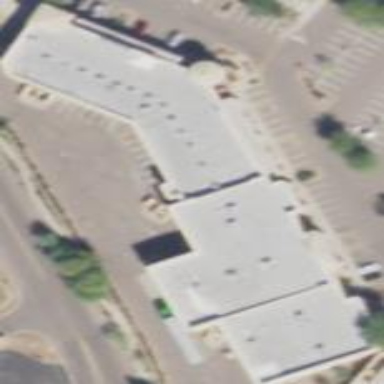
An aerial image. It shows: Retail building.